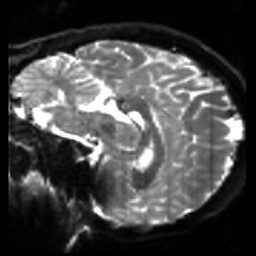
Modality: sbref
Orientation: sagittal
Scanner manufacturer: siemens
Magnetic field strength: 3 T
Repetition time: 4 s
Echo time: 0.0594 s